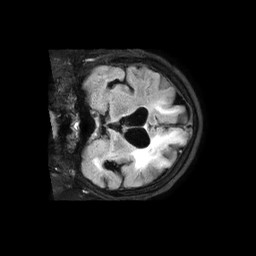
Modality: FLAIR
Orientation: coronal
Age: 61
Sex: female
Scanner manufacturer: philips
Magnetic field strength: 1.5 T
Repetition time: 6 s
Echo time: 0.1032 s